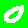
Digit: 0